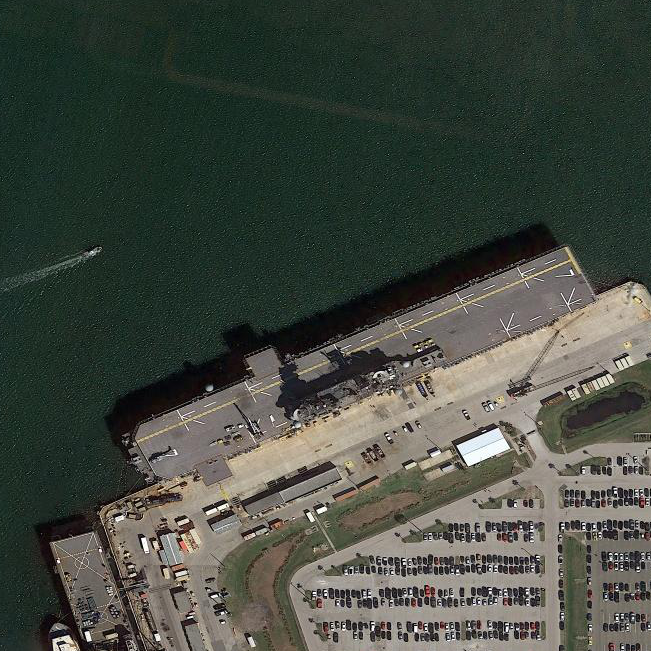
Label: Wasp-class_assault_ship